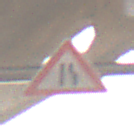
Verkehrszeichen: EinseitigVerengteFahrbahnRechts
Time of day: SunriseSunset
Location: Roofed (Suburban)
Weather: Clear
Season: NotSpecified
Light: Natural